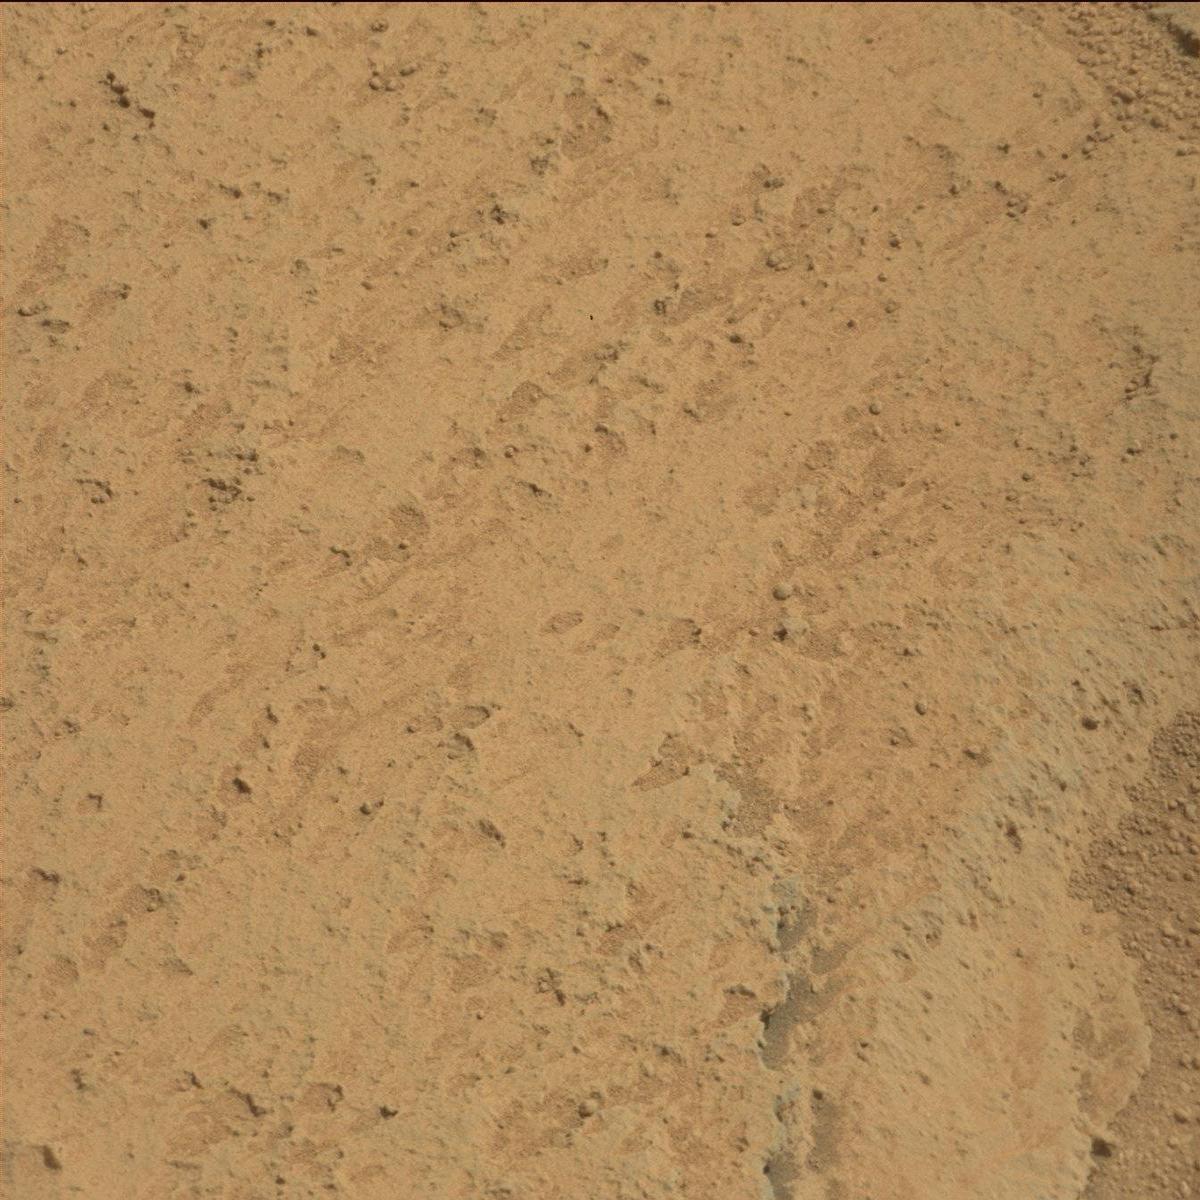
Terrain classes present: Bedrock, Sand / Soil